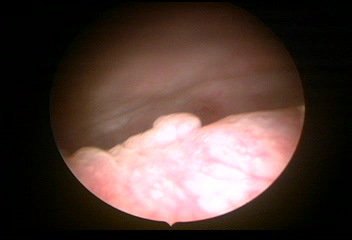
Modality: WLC
Class: Normal mucosa
Bladder cancer association: No